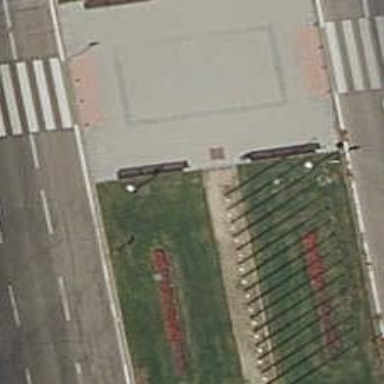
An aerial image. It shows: Flagpole which is man-made.